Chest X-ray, PA view. Patient: 52 years old, sex F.
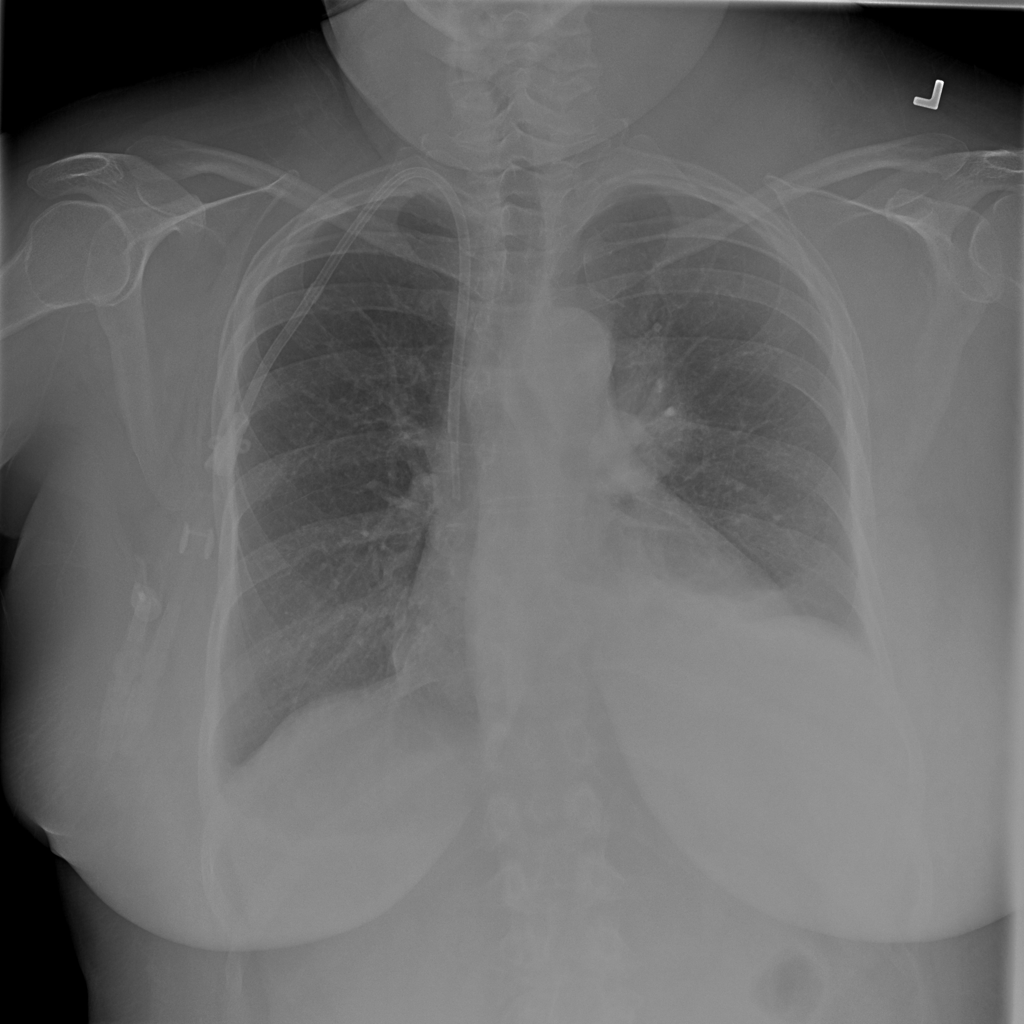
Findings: Atelectasis, Effusion, Mass